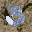
Label: 3